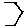
Label: hexagon